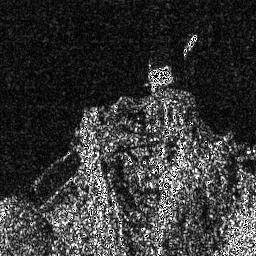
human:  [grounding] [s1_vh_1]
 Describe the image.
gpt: In the satellite image, there is  <ref>1 medium ship </ref> <box>[[69, 11, 77, 22, 0]]</box> located at top right.